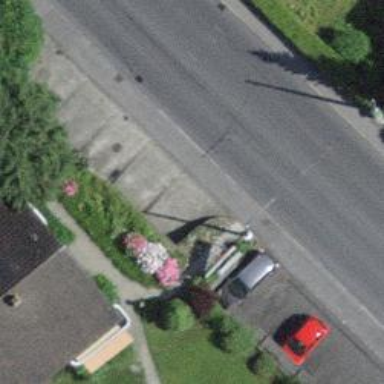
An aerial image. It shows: Road with steps.